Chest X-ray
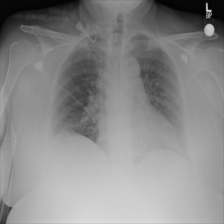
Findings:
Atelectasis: positive
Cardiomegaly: negative
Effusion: negative
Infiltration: negative
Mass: negative
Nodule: negative
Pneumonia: negative
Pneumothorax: negative
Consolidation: negative
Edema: negative
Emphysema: negative
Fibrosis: negative
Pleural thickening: negative
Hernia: negative